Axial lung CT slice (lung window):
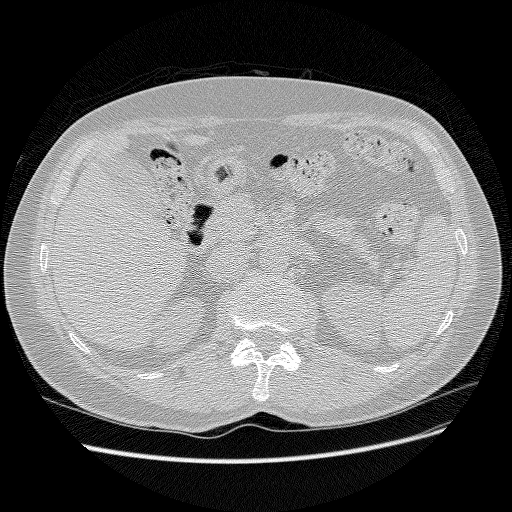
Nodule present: no